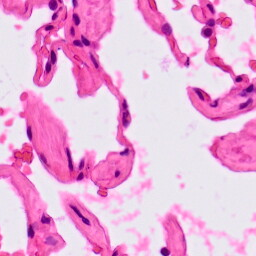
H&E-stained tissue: Lung